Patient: sex M, age 35
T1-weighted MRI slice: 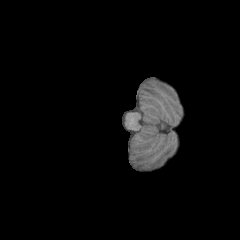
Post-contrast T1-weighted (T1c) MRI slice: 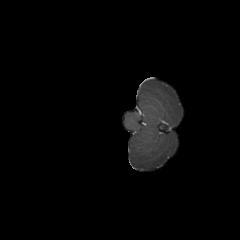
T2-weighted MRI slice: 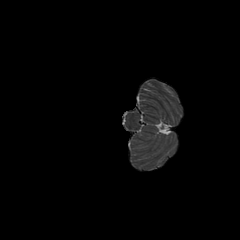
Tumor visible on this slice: no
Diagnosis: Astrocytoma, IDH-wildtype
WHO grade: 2